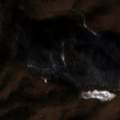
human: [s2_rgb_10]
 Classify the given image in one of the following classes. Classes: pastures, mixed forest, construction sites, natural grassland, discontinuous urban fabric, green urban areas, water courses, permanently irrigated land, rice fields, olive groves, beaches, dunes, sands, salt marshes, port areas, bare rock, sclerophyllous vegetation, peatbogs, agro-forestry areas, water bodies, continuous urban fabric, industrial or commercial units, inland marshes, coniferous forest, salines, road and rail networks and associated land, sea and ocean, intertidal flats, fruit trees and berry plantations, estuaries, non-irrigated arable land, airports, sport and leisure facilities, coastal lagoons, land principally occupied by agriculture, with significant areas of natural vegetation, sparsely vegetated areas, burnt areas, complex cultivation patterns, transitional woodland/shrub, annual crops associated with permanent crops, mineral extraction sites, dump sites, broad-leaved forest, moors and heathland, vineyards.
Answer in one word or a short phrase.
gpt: broad-leaved forest